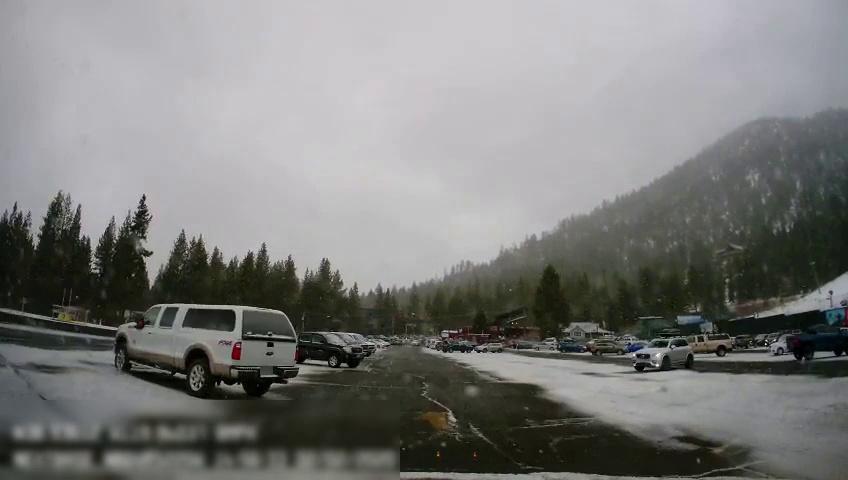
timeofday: Day
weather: Snowy
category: Vehicles | SUV
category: Vehicles | Truck
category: Vehicles | Car
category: Vehicles | Truck
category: Vehicles | Car
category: Vehicles | Truck
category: Vehicles | Car
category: Vehicles | Van
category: Vehicles | Truck
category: Vehicles | Truck
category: Vehicles | Car
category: Vehicles | Car
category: Vehicles | SUV
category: Drivable Space